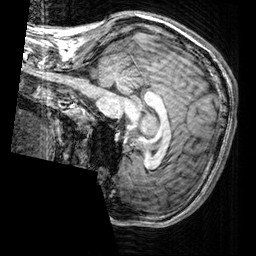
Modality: T1w
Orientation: sagittal
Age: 25
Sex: male
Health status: healthy
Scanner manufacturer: siemens
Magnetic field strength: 3 T
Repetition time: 2.3 s
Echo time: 0.00303 s